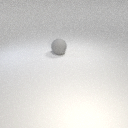
large gray rubber sphere